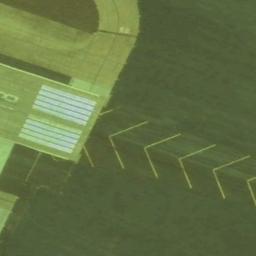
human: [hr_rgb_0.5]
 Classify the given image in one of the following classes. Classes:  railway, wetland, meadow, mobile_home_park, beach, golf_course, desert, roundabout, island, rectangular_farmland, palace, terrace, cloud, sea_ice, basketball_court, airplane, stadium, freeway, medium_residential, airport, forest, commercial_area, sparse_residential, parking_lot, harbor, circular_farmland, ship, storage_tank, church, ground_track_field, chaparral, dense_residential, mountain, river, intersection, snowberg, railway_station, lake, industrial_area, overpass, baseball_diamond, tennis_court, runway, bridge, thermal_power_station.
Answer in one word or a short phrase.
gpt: runway